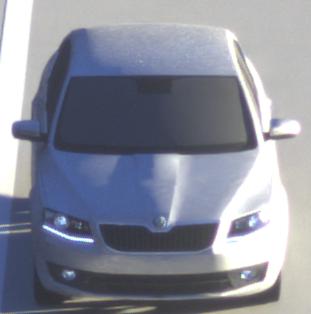
Make: Skoda
Model: Octavia 1.2 TSI
Detailed model: Octavia (III) Limousine
Model produced from: 2013/02
Model produced until: 2015/04
Doors: 5
Color: white
Road condition: dry road
Daytime: sunrise or sunset
Contrast: high contrast